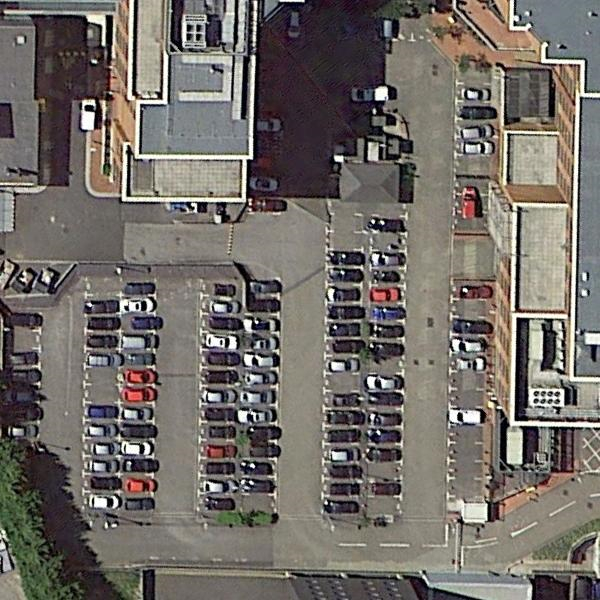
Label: Parking